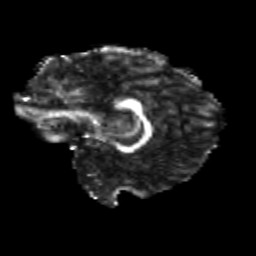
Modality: FA
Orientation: sagittal
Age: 28
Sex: female
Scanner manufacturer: siemens
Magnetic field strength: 3 T
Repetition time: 3.5 s
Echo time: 0.104 s